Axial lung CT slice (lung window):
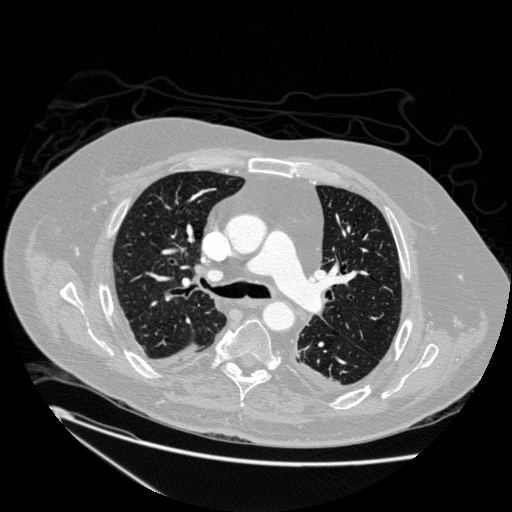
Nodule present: no